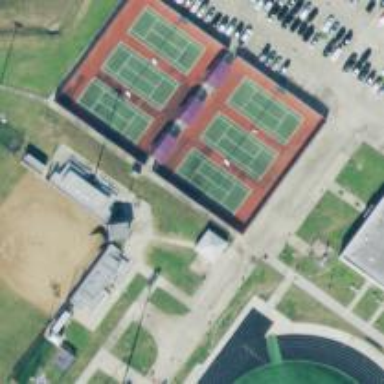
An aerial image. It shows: Tennis court on pitch.